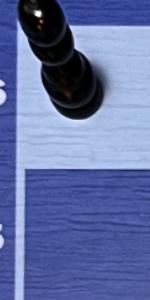
Label: Empty